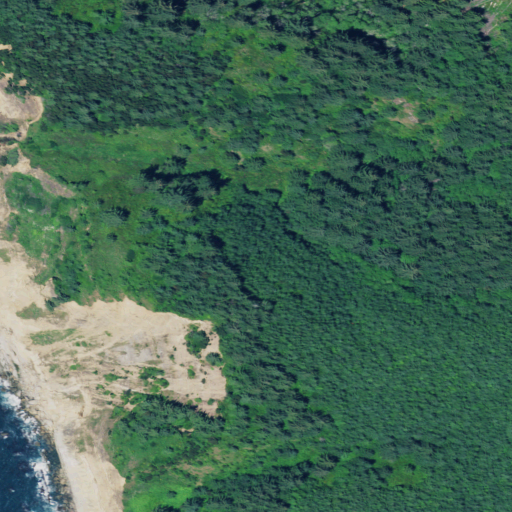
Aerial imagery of cliff(s) in Oregon named Seven Devils containing evergreen forest, mixed forest, shrub, barren land, open water, grassland, and herbaceous wetlands